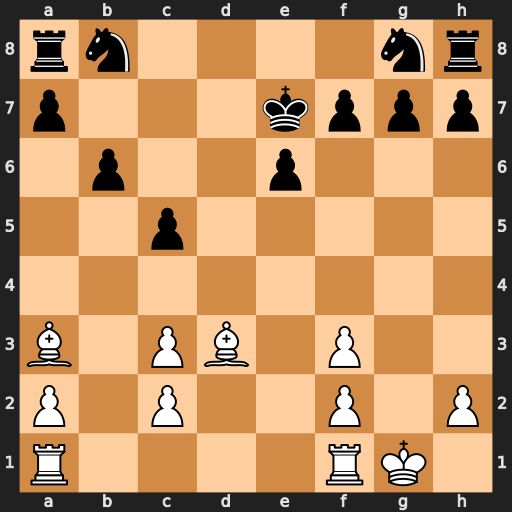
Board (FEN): rn4nr/p3kppp/1p2p3/2p5/8/B1PB1P2/P1P2P1P/R4RK1
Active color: w
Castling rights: -
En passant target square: -
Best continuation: Be4 Nc6 Bxc6